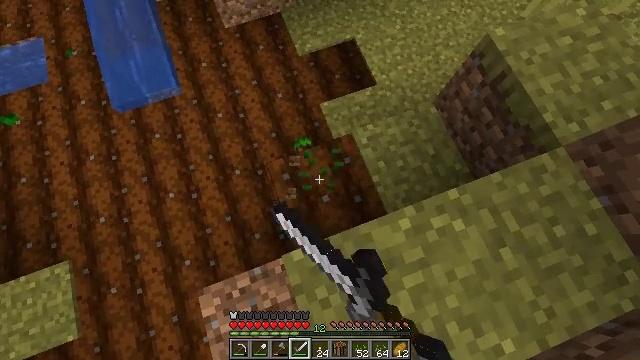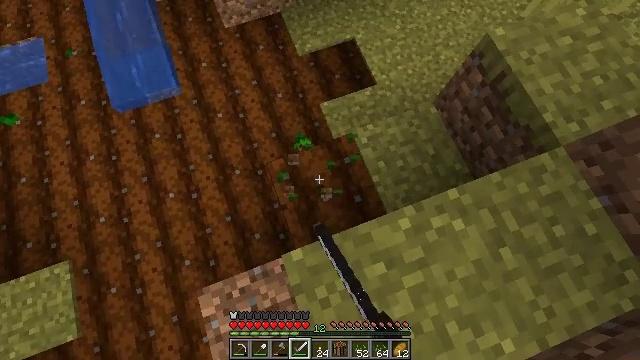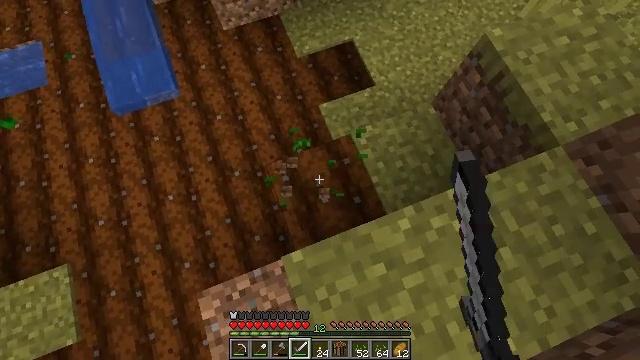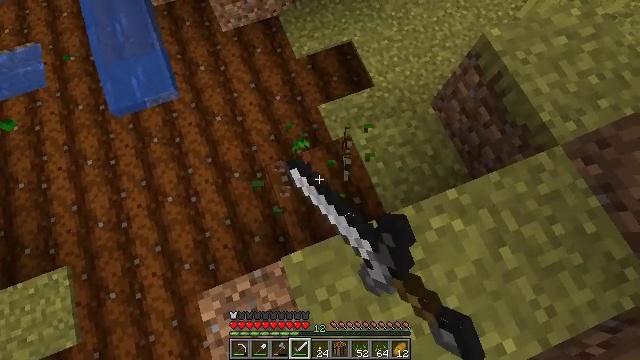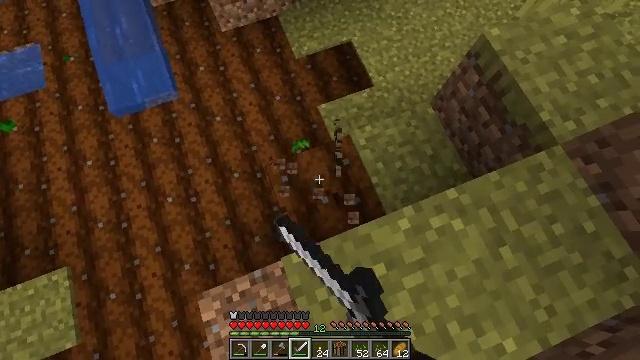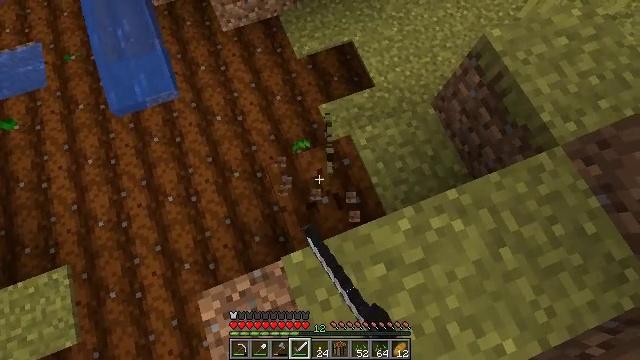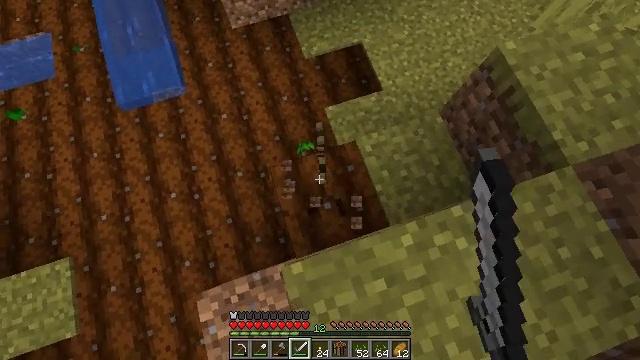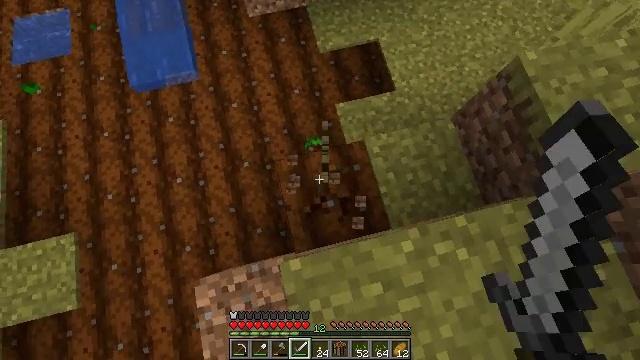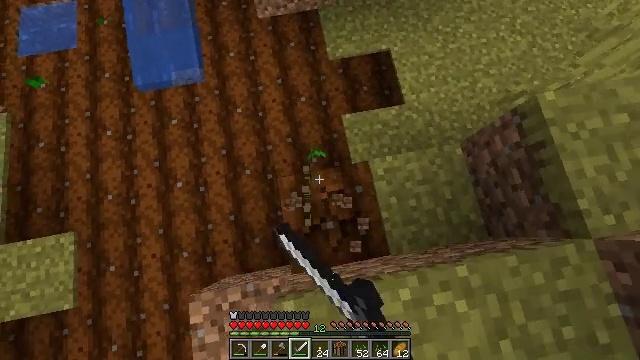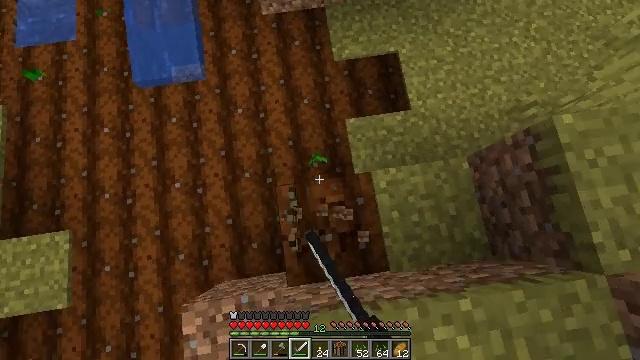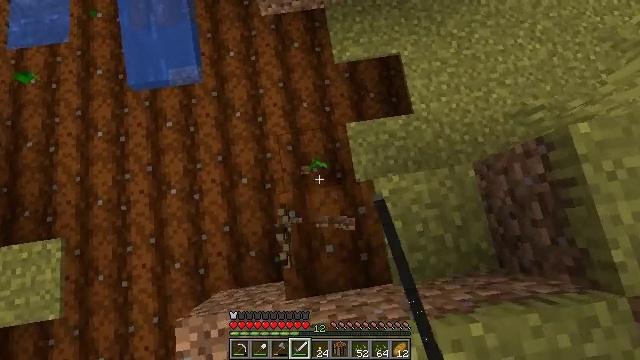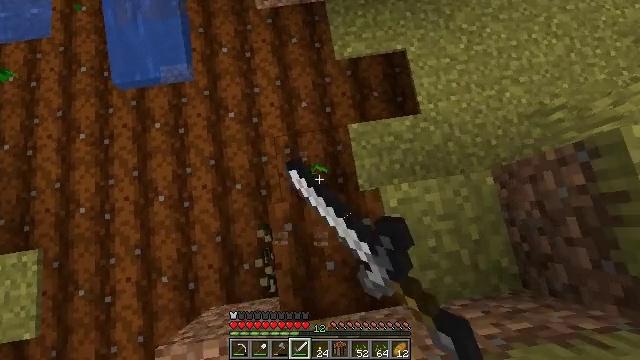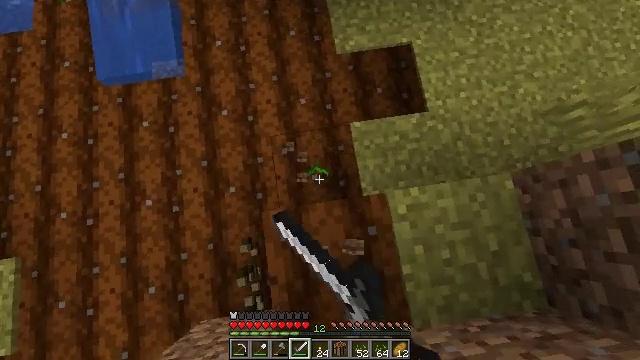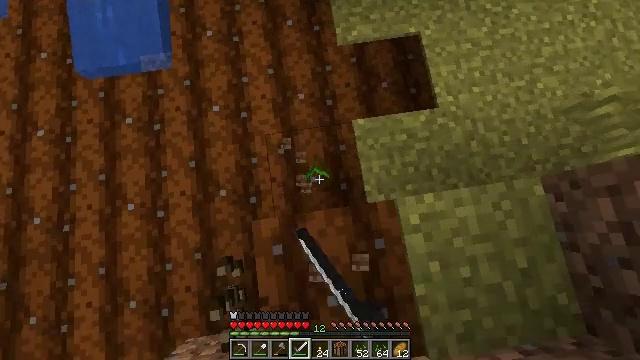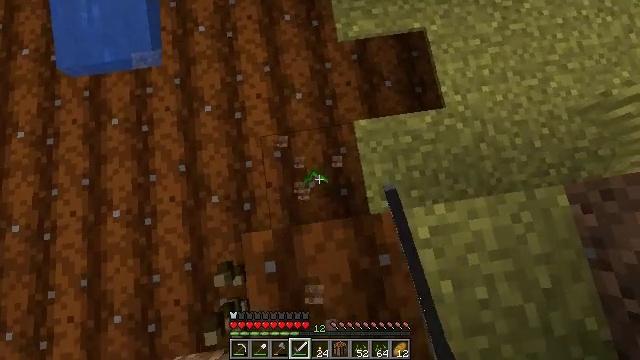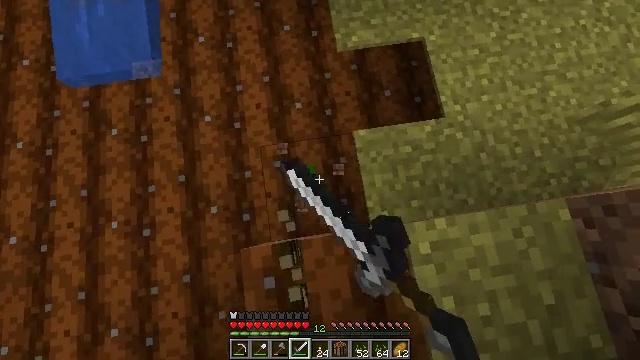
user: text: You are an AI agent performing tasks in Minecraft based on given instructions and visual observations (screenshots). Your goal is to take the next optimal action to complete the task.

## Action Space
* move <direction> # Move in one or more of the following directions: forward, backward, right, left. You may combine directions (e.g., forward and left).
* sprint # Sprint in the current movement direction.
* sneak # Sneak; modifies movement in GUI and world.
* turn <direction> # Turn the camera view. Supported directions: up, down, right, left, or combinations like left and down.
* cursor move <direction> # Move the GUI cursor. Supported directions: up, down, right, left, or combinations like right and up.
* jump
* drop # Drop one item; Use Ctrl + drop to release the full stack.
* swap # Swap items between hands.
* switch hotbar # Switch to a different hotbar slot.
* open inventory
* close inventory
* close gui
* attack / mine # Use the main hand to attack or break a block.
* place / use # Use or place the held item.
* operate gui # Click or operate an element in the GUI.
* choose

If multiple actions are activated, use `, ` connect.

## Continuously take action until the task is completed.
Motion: motion action
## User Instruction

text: Mine the melon stem to gather resources.
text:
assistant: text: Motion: attack / mine
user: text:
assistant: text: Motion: attack / mine
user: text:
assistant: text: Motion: attack / mine
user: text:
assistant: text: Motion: attack / mine
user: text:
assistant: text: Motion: attack / mine
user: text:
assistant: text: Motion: move forward, turn left, attack / mine
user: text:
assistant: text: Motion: move forward, turn left and down, attack / mine
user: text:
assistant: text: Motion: move forward, turn left and down, attack / mine
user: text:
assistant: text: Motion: move forward, turn left and down, attack / mine
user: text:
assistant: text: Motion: attack / mine
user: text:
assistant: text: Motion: attack / mine
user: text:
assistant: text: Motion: attack / mine
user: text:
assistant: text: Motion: attack / mine
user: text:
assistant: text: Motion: attack / mine
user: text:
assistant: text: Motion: attack / mine
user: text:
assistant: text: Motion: attack / mine
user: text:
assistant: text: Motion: attack / mine
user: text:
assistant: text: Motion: attack / mine
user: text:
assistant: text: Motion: attack / mine
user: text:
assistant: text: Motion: attack / mine
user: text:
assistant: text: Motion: turn left, attack / mine
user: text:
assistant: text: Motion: turn left and up, attack / mine
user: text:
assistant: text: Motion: turn left and up
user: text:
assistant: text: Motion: turn left and up
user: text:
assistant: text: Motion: turn left and up
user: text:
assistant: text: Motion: turn left and up
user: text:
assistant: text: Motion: move forward
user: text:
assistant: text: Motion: move forward and move right
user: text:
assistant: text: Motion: move forward and move right, turn left
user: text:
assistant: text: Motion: move forward and move right, turn left and up